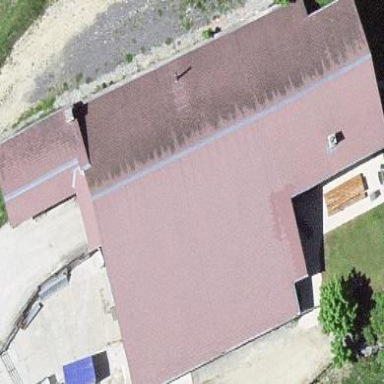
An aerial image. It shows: Farm building.